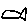
Label: fish